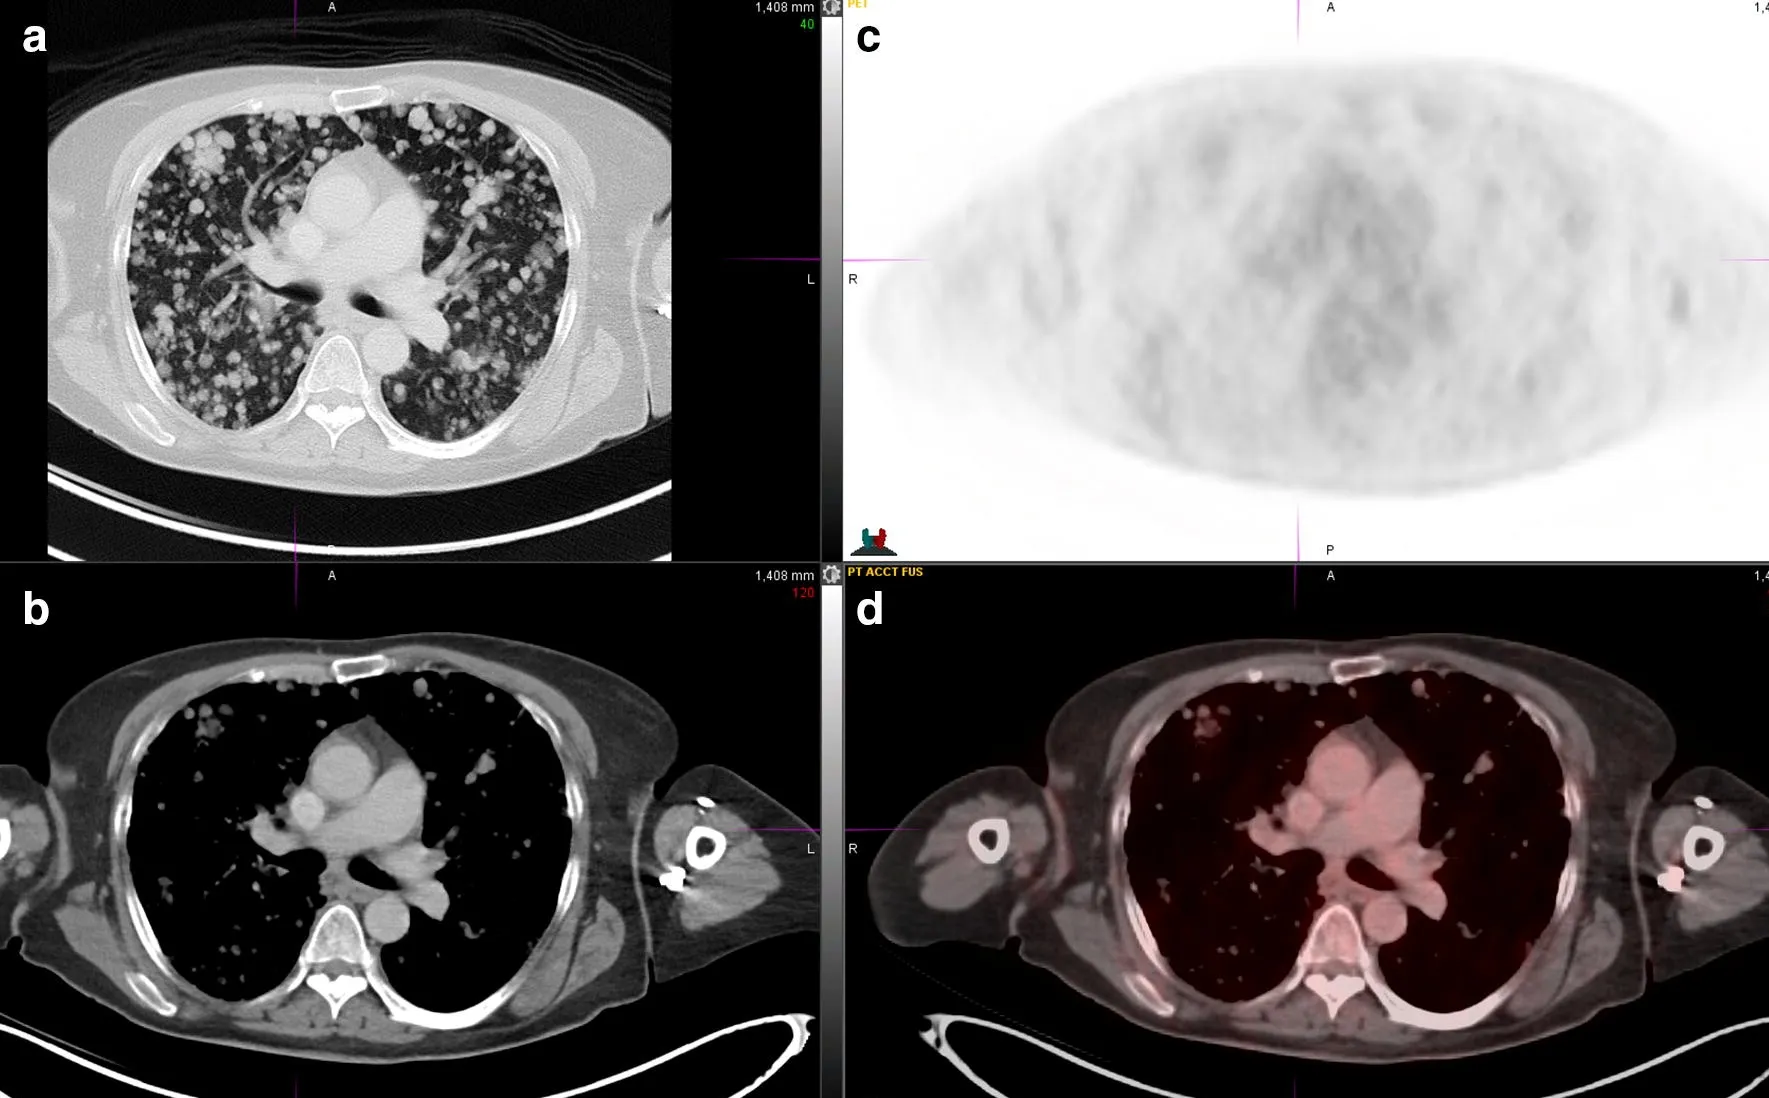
PET/CT 4 years since pazopanib was started. a CT lung window; b CT mediastinal window; c PET; d fusion CT and PET.
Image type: radiology (pet)